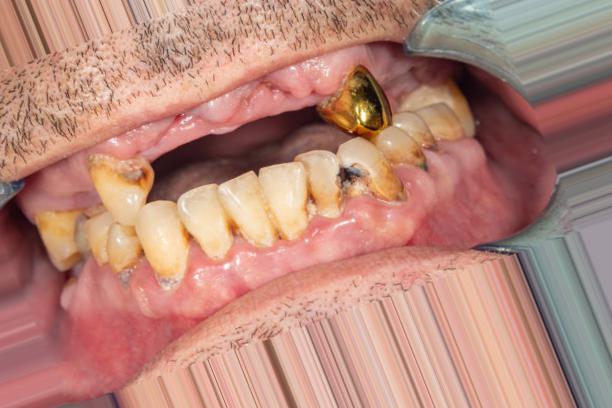
Condition: Caries